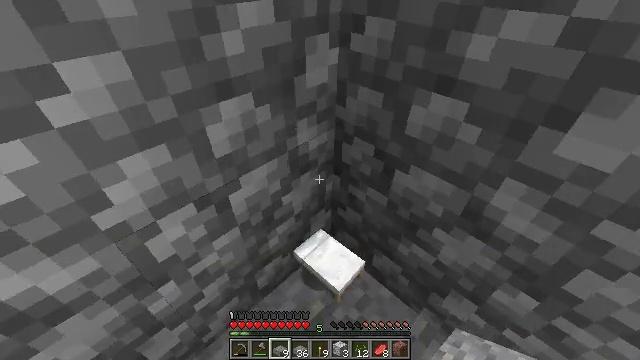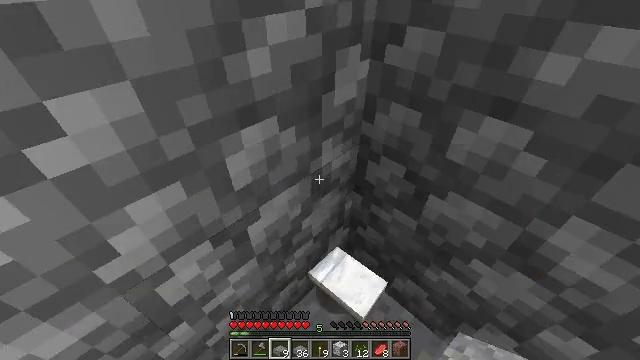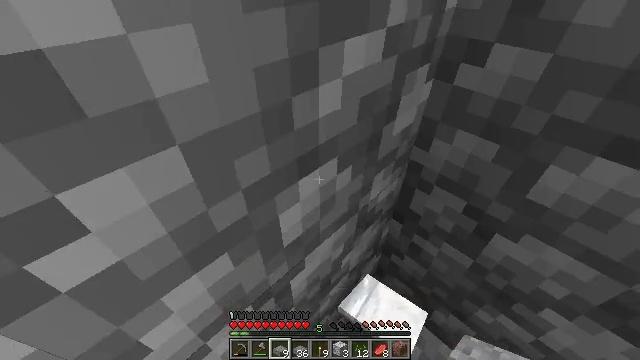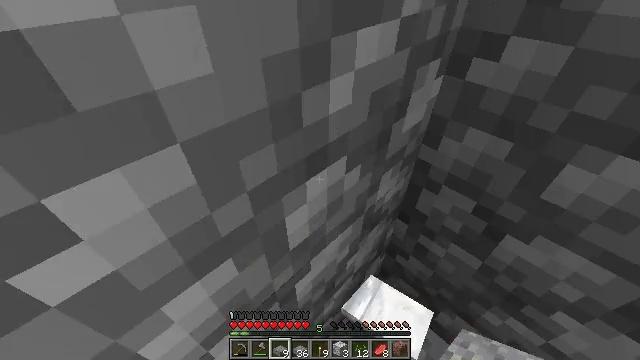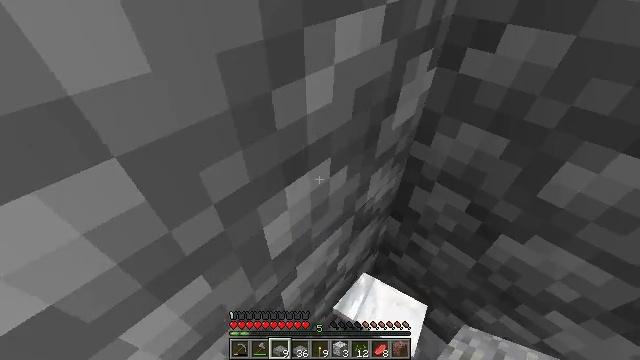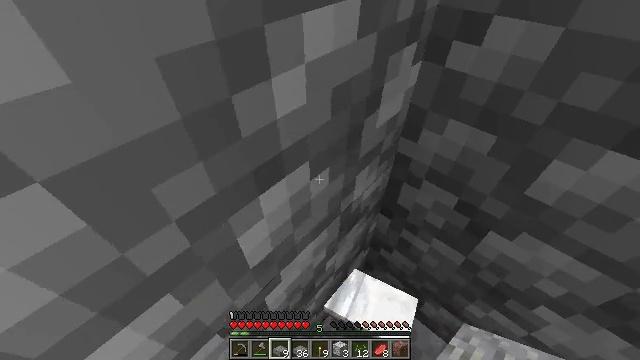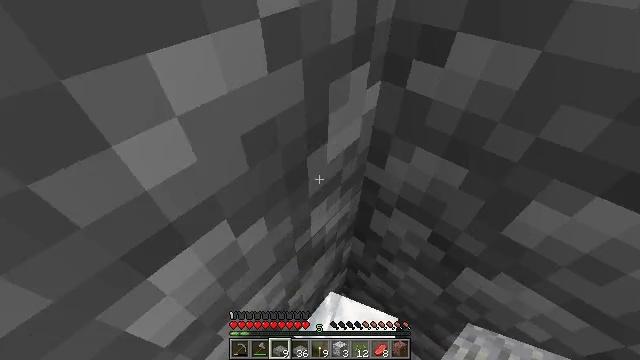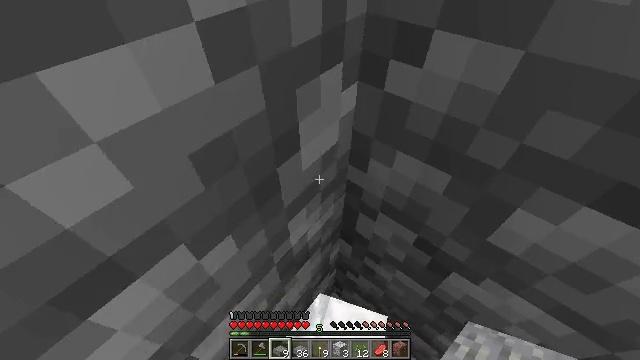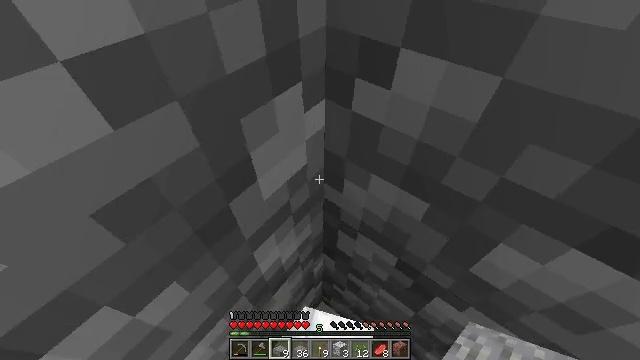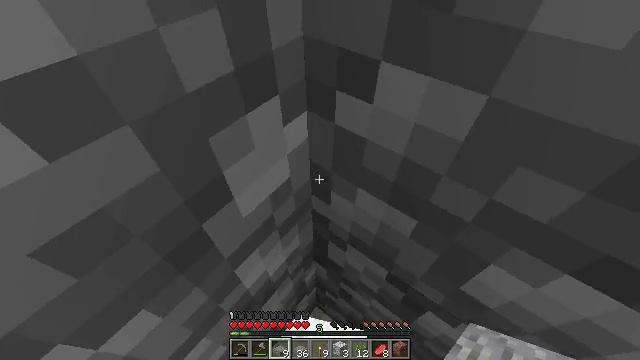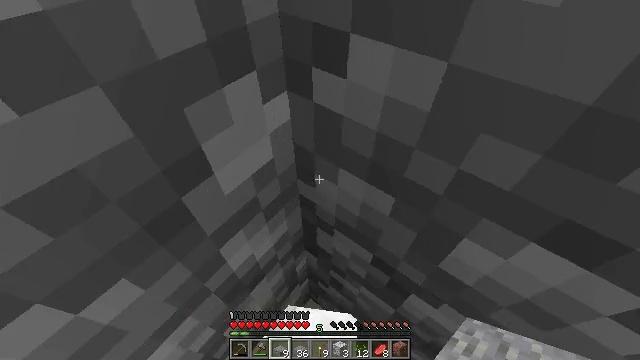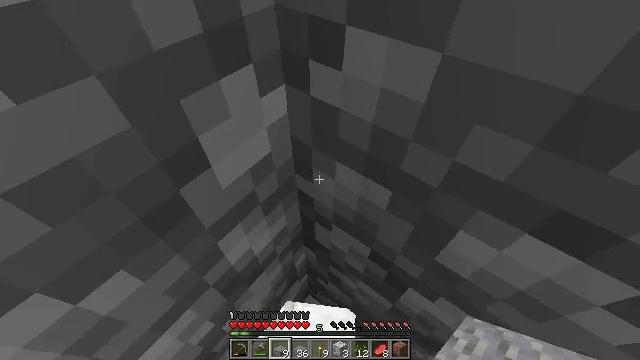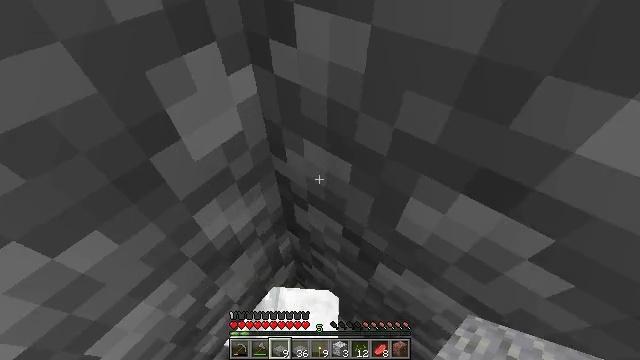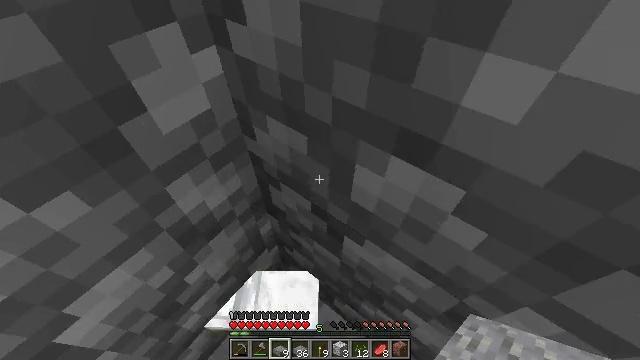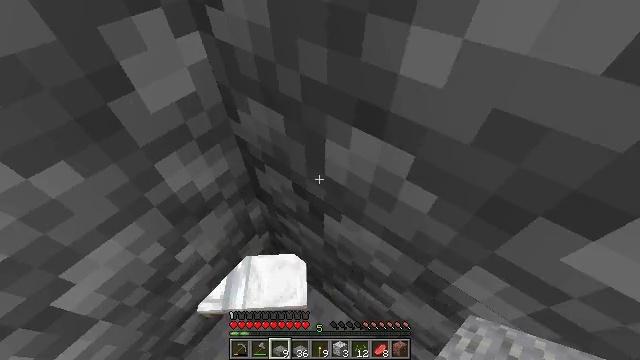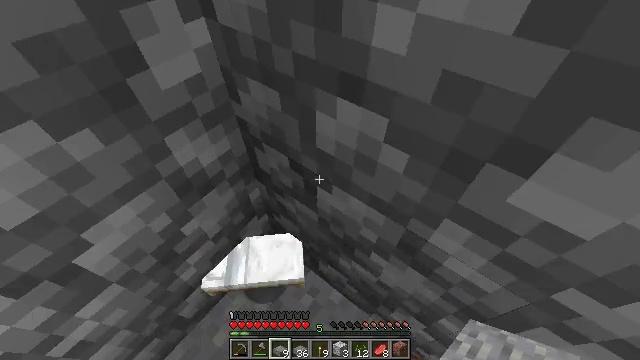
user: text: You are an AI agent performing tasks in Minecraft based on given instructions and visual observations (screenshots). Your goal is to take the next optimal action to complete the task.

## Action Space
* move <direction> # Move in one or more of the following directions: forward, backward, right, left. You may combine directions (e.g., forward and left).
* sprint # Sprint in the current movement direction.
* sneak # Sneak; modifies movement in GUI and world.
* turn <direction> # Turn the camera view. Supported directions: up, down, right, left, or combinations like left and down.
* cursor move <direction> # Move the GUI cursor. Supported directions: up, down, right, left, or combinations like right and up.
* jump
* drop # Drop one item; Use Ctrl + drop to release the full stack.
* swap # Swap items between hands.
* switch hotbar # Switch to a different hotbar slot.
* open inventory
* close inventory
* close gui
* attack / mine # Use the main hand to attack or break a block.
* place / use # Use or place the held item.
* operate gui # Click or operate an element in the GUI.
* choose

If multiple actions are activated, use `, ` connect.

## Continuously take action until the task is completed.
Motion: motion action
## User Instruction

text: Remove a wooden sword from the inventory.
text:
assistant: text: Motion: move forward and move left
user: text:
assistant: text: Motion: move forward and move left
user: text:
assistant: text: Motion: move forward and move left
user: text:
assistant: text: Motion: move forward, turn right and down
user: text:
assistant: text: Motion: move forward, turn right and down
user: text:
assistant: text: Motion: move forward, turn right
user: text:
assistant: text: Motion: move forward, turn right and down
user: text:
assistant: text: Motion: move forward, turn down
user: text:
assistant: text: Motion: move forward and move right
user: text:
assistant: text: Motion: move forward and move right
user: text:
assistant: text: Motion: move right
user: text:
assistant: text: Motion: move right
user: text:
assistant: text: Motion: no_op
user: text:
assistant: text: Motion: move back
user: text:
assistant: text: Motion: move back
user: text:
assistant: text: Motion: move back and move left
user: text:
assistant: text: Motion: move back and move left
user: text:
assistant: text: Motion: move back and move left
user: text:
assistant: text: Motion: open inventory
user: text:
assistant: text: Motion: cursor move right and down, open inventory
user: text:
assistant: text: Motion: open inventory
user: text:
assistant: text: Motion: open inventory
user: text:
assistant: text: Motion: cursor move right
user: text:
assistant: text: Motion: no_op
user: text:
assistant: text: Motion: no_op
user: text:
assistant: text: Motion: no_op
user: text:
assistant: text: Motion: no_op
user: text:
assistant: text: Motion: no_op
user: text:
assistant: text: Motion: no_op
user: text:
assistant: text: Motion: no_op